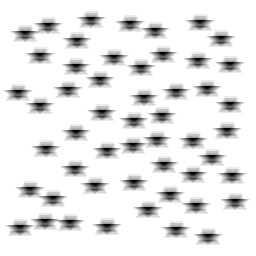
Squares: 0
Triangles: 0
Stars: 52
Total shapes: 52